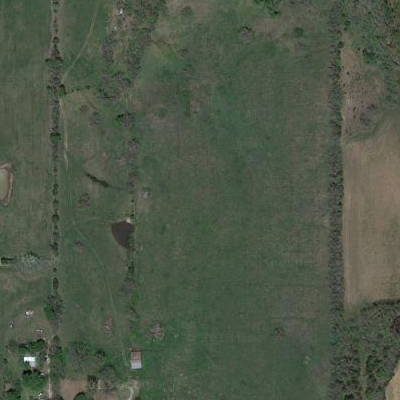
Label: aGrass